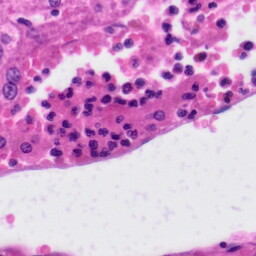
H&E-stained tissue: Liver